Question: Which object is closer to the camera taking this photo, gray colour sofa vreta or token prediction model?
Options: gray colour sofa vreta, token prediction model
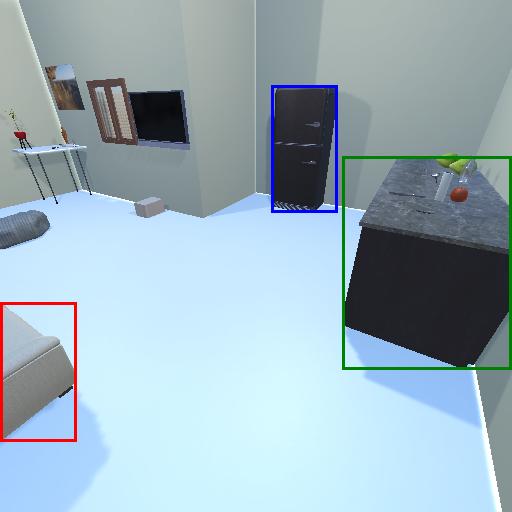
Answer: gray colour sofa vreta